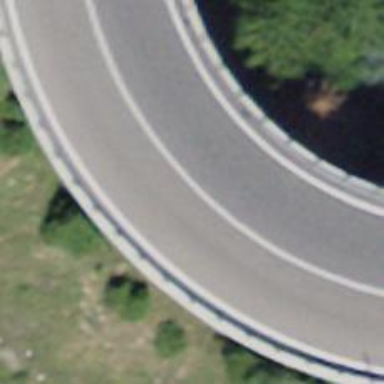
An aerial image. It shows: Trunk highway bridge with asphalt surface.